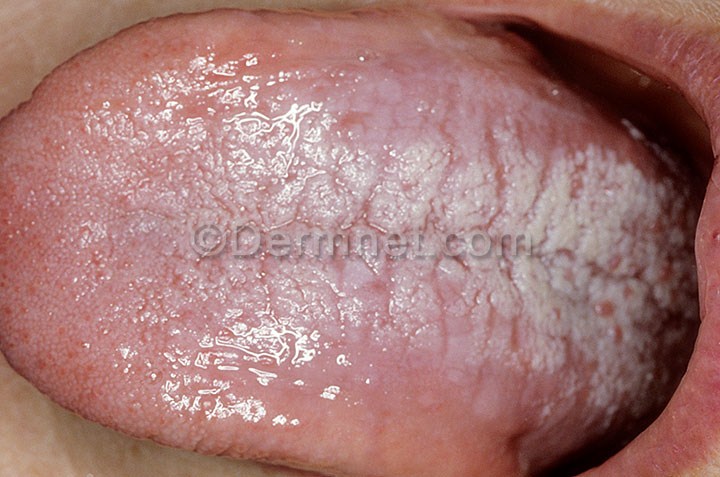
Disease: Tinea Ringworm Candidiasis and other Fungal Infections